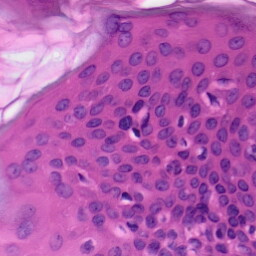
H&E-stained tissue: Skin